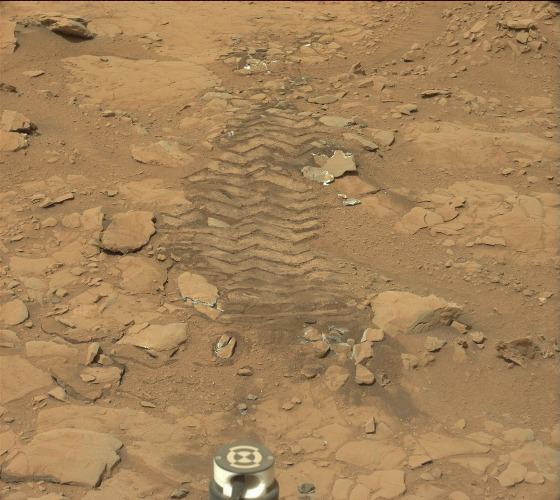
Terrain classes present: Background, Bedrock, Gravel / Sand / Soil, Rock, Shadow, Track